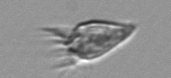
Label: Paratontonia_gracillima